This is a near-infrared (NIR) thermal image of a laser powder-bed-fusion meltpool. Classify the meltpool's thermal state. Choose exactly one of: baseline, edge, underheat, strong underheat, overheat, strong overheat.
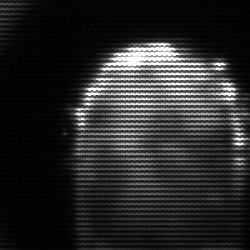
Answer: baseline